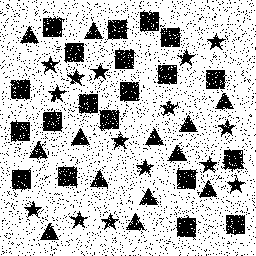
Squares: 20
Triangles: 13
Stars: 15
Total shapes: 48